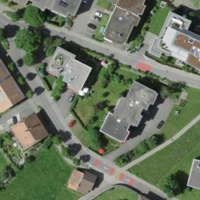
EUNIS habitat code: 55
Species observed at this site:
Vicia sepium
Arabis caucasica
Chelidonium majus
Prunus avium
Cardamine flexuosa